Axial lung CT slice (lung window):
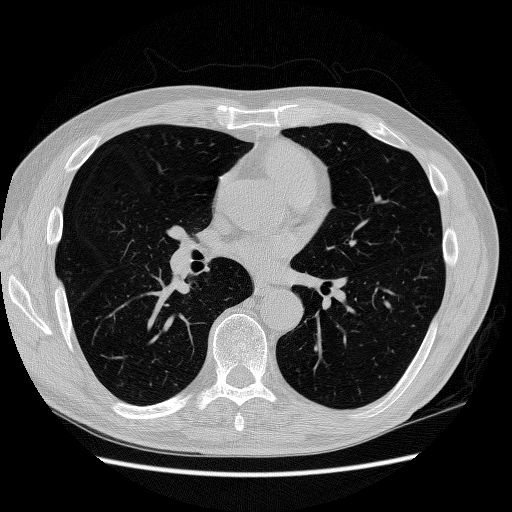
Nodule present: no